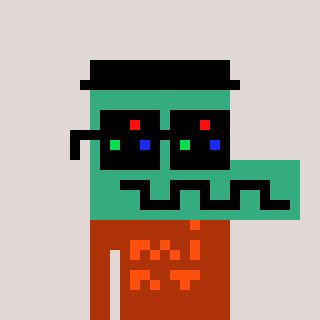
a pixel art character with square black sunglasses, a crocodile-shaped head and a hotbrown-colored body on a warm background